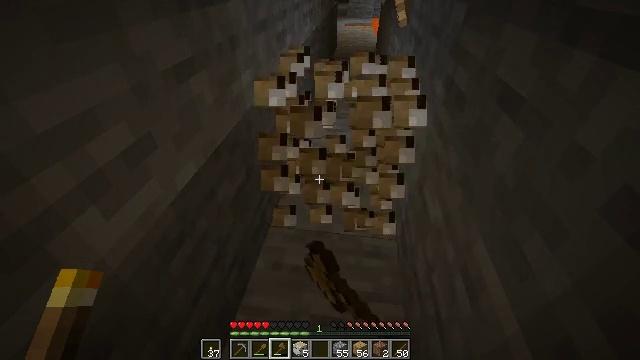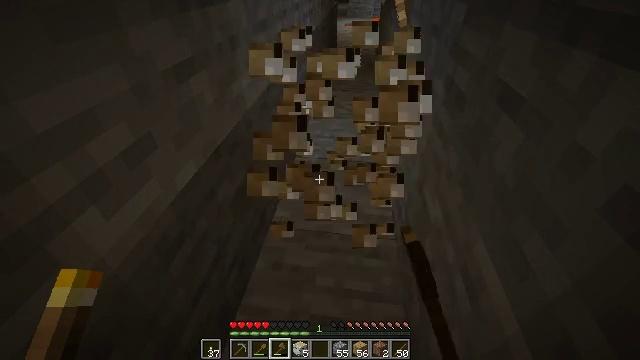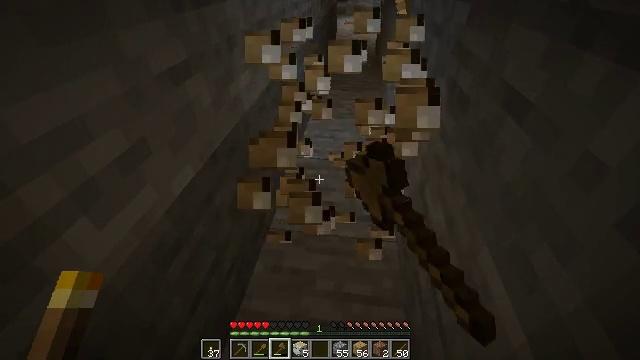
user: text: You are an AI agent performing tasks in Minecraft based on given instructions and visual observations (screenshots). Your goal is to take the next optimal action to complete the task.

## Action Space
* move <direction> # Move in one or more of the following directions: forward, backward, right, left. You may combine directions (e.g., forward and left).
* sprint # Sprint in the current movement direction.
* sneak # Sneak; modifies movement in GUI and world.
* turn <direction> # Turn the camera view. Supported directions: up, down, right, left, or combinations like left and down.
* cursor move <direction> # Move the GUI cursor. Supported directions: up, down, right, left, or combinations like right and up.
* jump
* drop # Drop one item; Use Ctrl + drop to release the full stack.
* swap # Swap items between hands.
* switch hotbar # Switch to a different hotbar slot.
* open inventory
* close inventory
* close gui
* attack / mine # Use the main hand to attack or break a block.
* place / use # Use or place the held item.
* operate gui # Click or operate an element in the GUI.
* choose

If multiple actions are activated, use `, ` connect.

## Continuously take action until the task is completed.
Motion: motion action
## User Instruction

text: Put back the crafting table.
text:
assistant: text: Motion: attack / mine
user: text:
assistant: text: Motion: move forward, attack / mine
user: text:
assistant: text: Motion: attack / mine